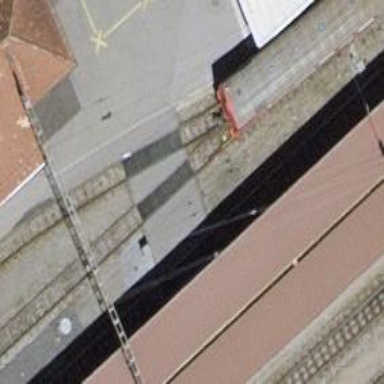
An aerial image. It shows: Narrow-gauge railway siding with 1 track. The track is electrified with contact line.